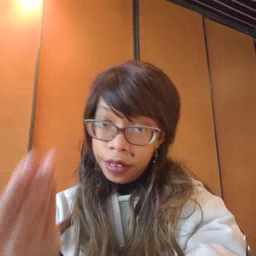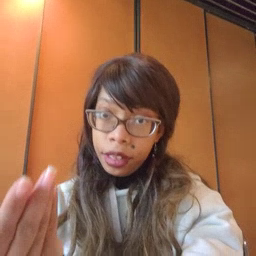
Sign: give